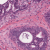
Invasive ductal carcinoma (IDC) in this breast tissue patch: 0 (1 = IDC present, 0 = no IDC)